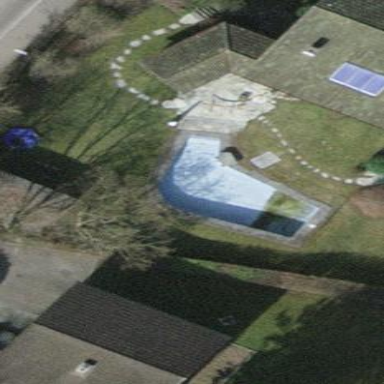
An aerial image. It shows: Swimming pool located in leisure land.